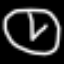
Label: clock